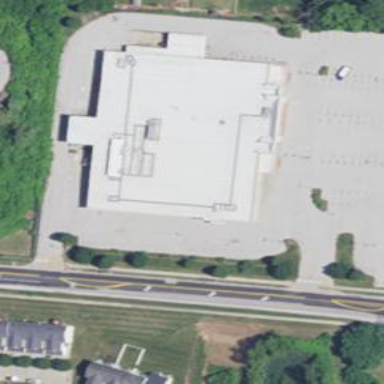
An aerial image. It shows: Supermarket located in building.